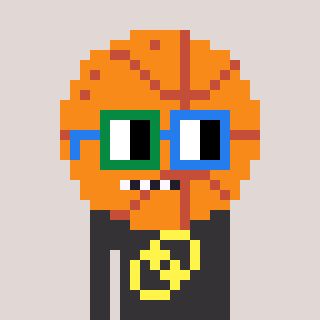
a pixel art character with square green and blue glasses, a basketball-shaped head and a grayscale-colored body on a warm background